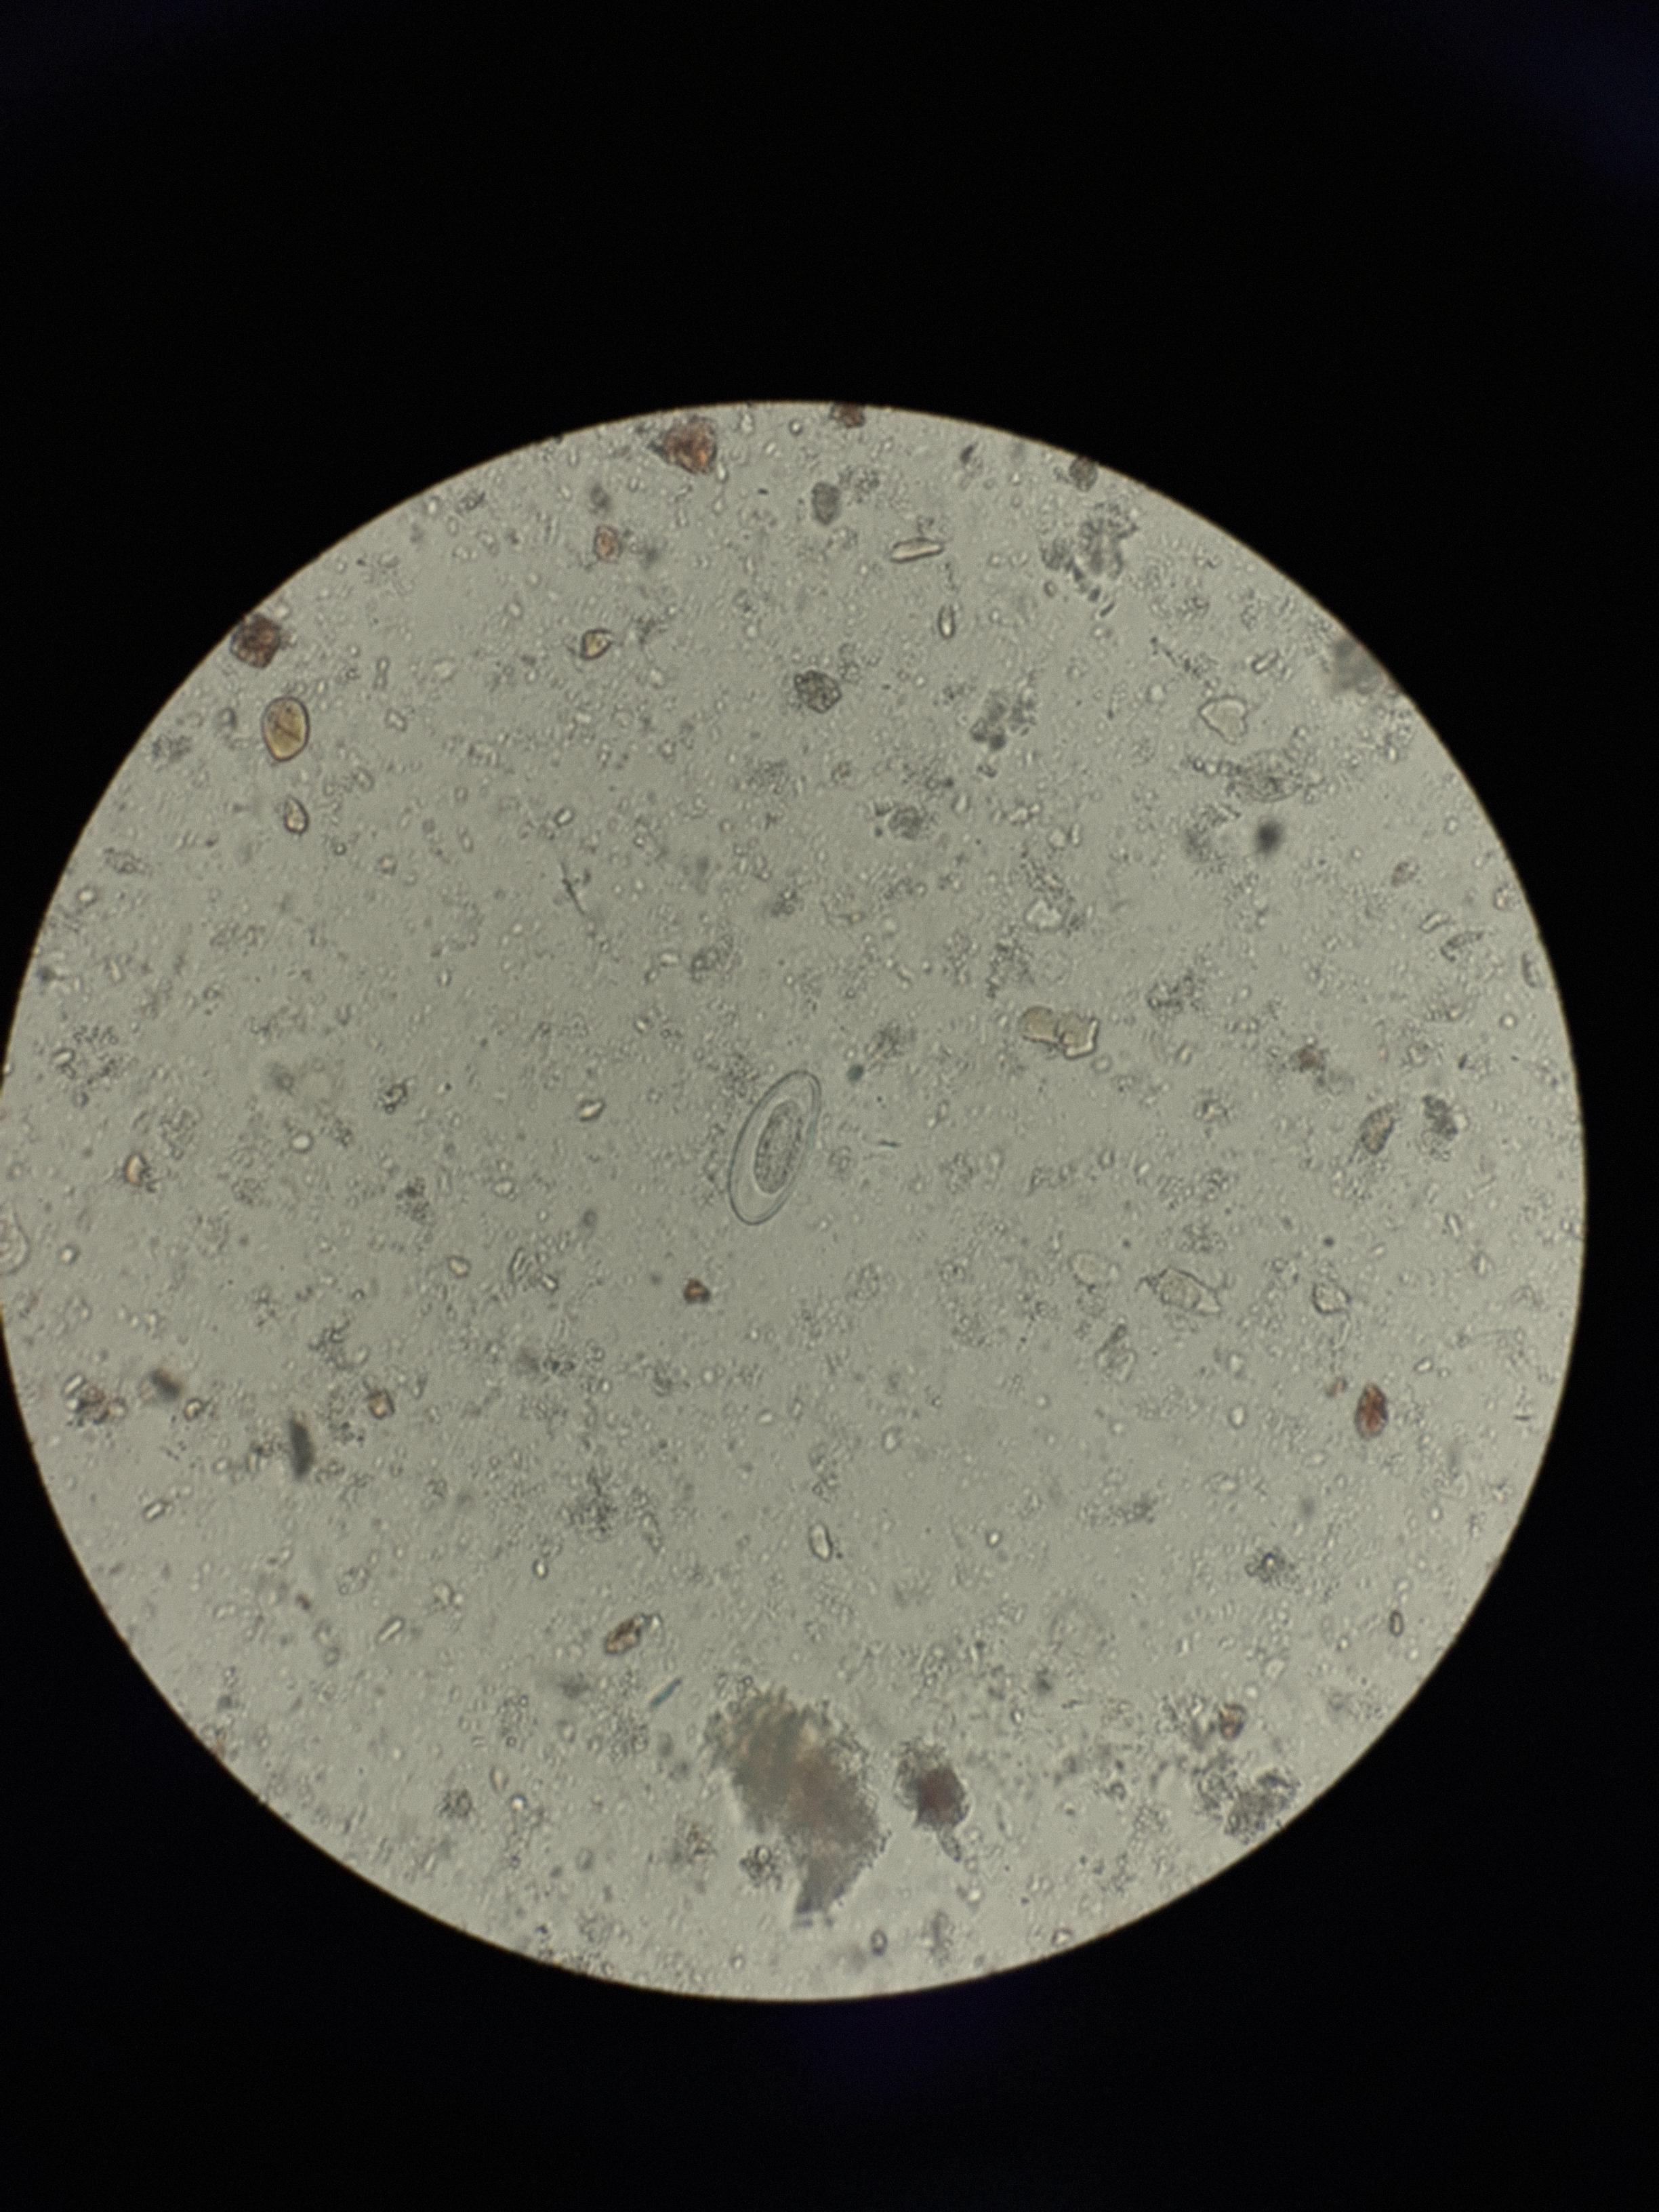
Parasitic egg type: Enterobius vermicularis